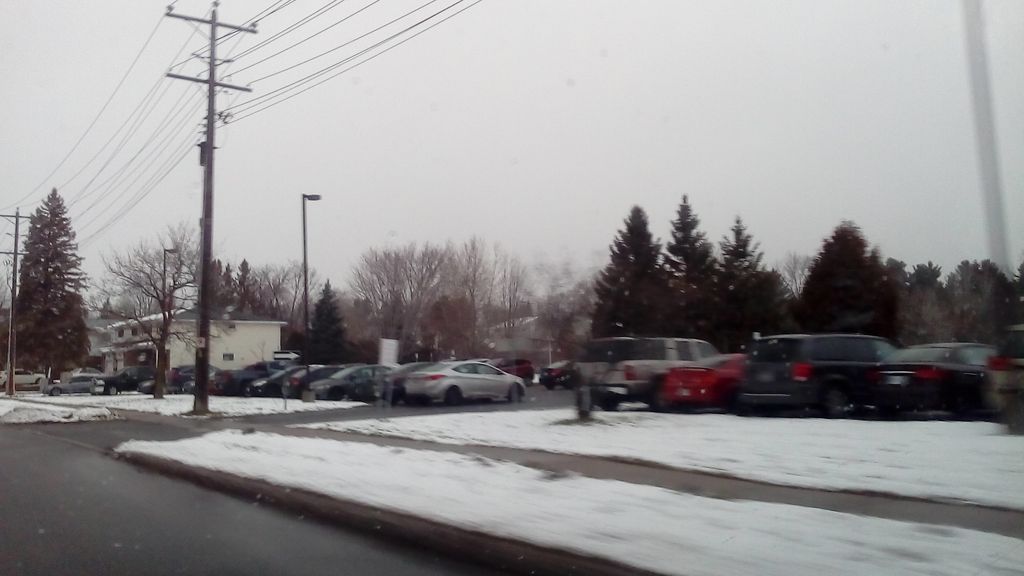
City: ottawa-gatineau